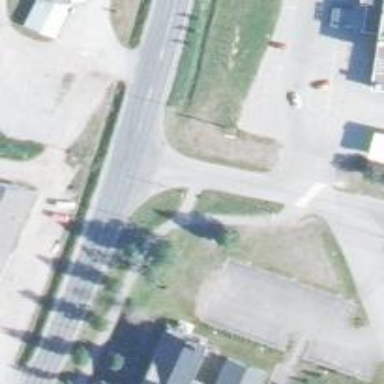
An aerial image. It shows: Road with "give way" sign.